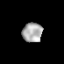
Tissue: prostate
Cell type: Fibroblasts
Senescence score: 0.7854
Nuclear area (px): 390
Mean DAPI intensity: 168.141